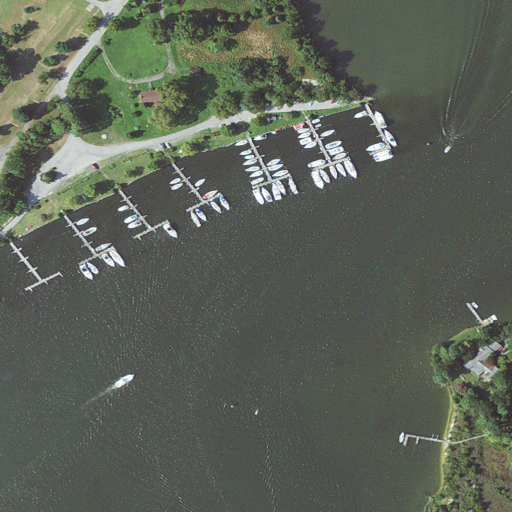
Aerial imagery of bar in Maryland named Turkey Bar containing open water, open development, low intensity development, medium intensity development, herbaceous wetlands, high intensity development, mixed forest, grassland, and barren land